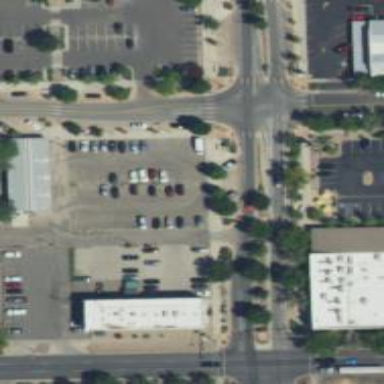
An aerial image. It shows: Parking space is available.